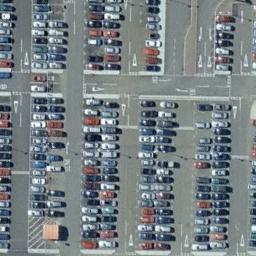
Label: parking_lot